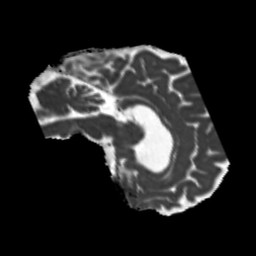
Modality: MD
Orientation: sagittal
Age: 56
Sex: male
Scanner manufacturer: siemens
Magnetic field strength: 3 T
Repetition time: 5.25 s
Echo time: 0.08 s